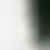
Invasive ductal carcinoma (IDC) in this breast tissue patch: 0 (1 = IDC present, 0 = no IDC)